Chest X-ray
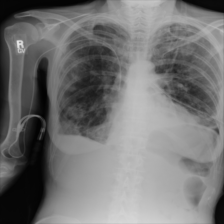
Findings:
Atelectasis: negative
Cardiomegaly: negative
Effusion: positive
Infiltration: positive
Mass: negative
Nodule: negative
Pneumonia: negative
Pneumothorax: positive
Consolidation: positive
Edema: negative
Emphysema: negative
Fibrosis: negative
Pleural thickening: positive
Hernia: negative